Question: I've installed PoshGit and I've set up my RSA key with github and in my ~\.ssh folder, but PowerShell still prompts me to enter a passphrase on every pull/push. I've followed all the instructions <URL>. My powershell profile looks like so:
'''
$env:path += ";" + (Get-Item "Env:ProgramFiles(x86)").Value + "\Git\bin"
. 'C:\Users\Caleb\Documents\WindowsPowerShell\Modules\posh-git\profile.example.ps1'
cd ~\Documents\GitHub\travefy
'''
Here's what happens. How do I get it to only ask me on startup?

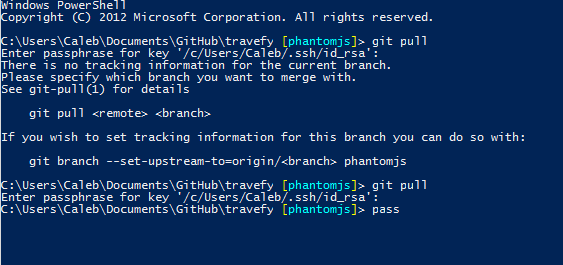
Answer: It turns out I need to run
'''
> ssh-add
'''
I'm not sure why this wasn't mentioned in any of the docs on github.com.